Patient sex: M
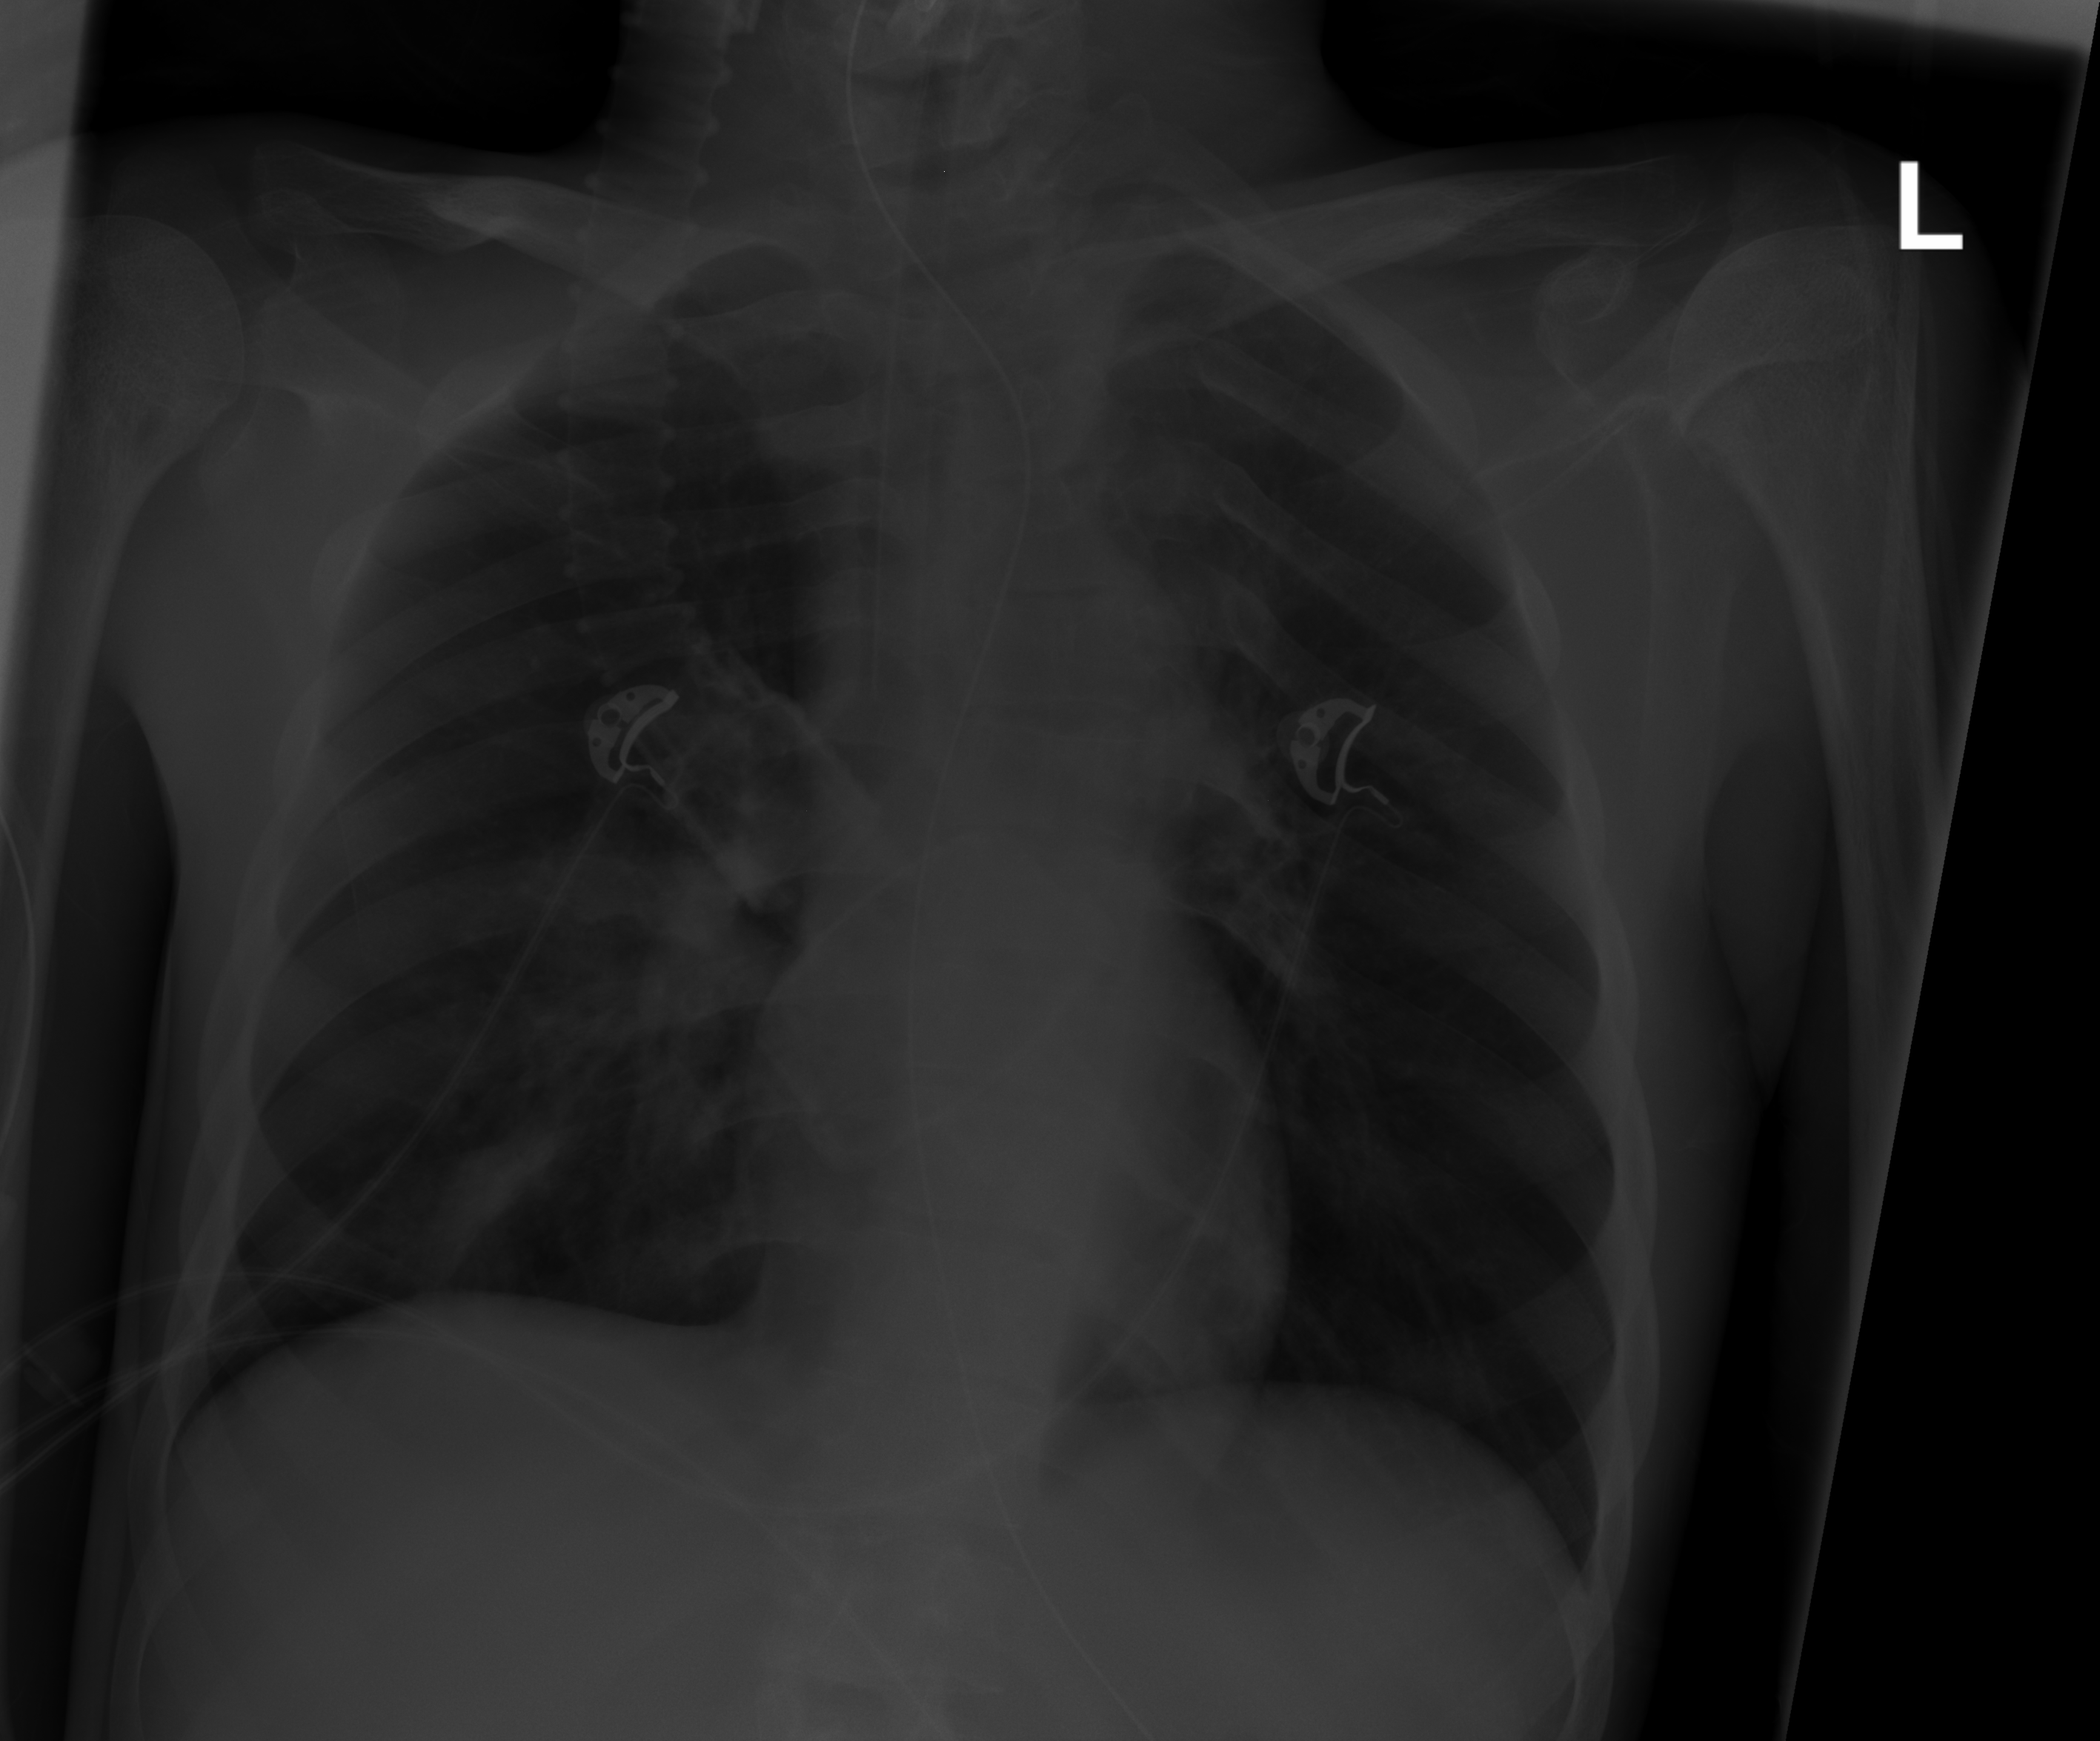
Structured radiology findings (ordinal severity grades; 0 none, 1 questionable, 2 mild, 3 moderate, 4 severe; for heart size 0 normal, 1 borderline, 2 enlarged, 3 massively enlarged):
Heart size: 0
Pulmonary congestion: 0
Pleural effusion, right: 0
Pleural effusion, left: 0
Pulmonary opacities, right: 0
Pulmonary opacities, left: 0
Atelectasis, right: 2
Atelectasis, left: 0